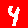
Digit: 4